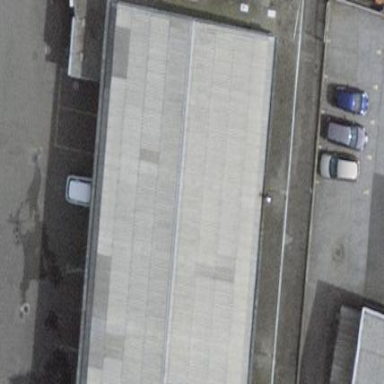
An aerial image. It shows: Industrial building.